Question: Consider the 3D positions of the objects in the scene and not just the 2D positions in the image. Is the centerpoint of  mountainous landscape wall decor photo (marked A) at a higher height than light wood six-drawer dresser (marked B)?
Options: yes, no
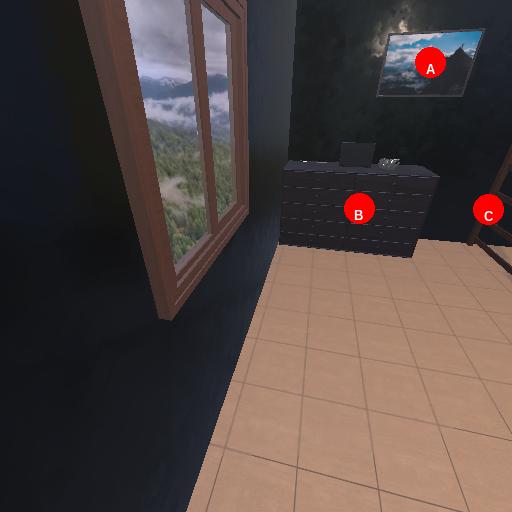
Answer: yes